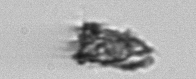
Label: Tintinnopsis